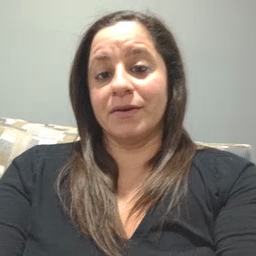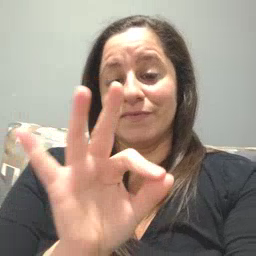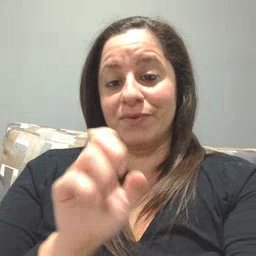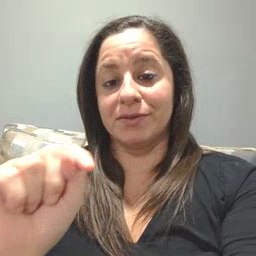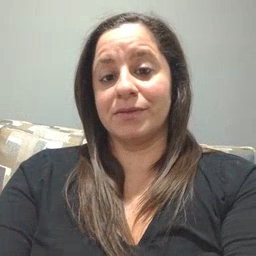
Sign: feet